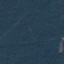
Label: Forest